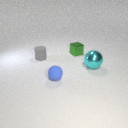
small green metal cube behind small gray rubber cylinder